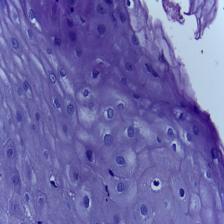
Diagnosis: Normal